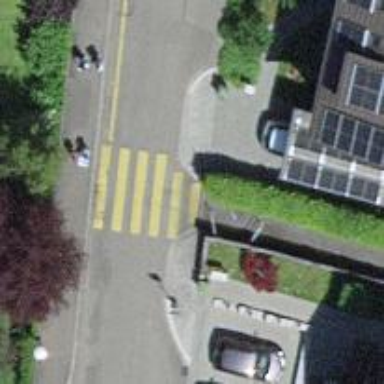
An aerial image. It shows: Marked zebra crossing on the road.